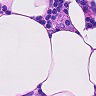
Metastatic tissue present: no